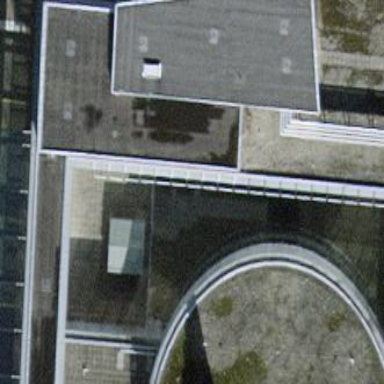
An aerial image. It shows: Commercial building.